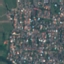
Land use / land cover: Residential